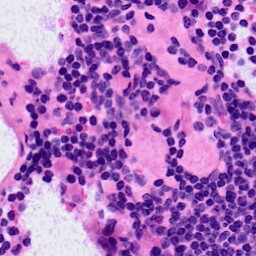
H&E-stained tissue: LymphNode